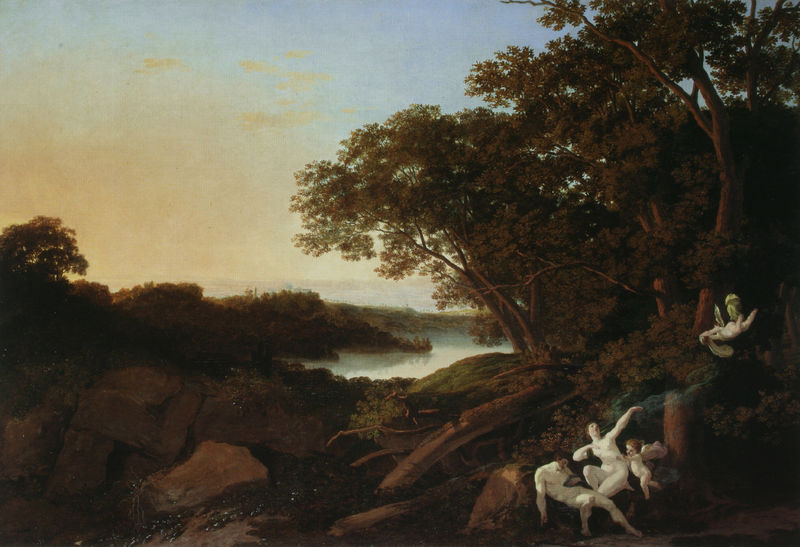
Titel: Italienische Landschaft mit Venus, die den toten Adonis beweint
Künstler: Jacob Wilhelm Mechau
Standort: Dresden
Institution: Gemäldegalerie Alte Meister
Schlagwörter: akt, baum, berg, blau, blätter, dunkel, felsen, flügel, gemälde, haut, himmel, laub, mann, meer, nackt, schatten, wasser, weiß, wolken, baumstämme, bäume, fluss, frauen, grün, landschaft, menschen, mädchen, ocker, see, teich, ufer, äste, abend, braun, frau, grau, haar, hell, hintergrund, licht, männer, schwarz, türkis, schleier, tier, tiere, wolke, beige, mensch, stein, steine, tot, ast, bach, baumstamm, dämmerung, ferne, horizont, hügel, natur, spiegelung, stamm, busch, büsche, gebüsch, gewässer, rauch, sonne, sträucher, boden, haare, kind, paar, pflanzen, wald, wasserfall, fliegen, kinder, engel, putte, putto, küste, ruhe, liegen, perspektive, berge, fels, dunst, nebel, rast, böschung, muse, nackte, erotik, leuchten, adam, eva, religion, schweben, nakt, verletzt, mythologie, wurzeln, fabel, faun, mythos, nymphe, wesen, märchen, musen, nymphen, fabelwesen, verborgen, gewebe, amor, putten, verwundet, putti, cupido, toto, genien, lorrain, fel, ameisen, bend, bic, fluaa, gainsbourough, loutherburg, nackte haut, reynolds, nakcte